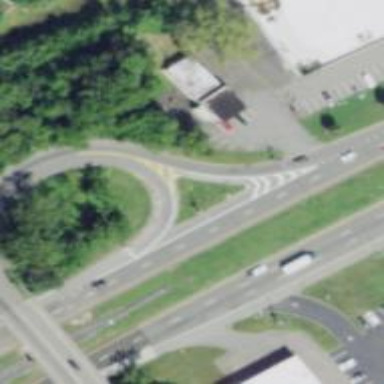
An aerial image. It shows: Trunk link highway.